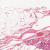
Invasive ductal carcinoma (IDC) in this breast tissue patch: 0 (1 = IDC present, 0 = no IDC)